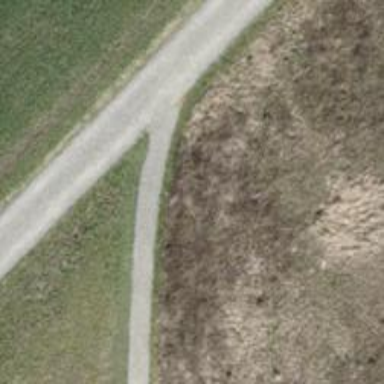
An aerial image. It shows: Footway with surface of pebblestone.